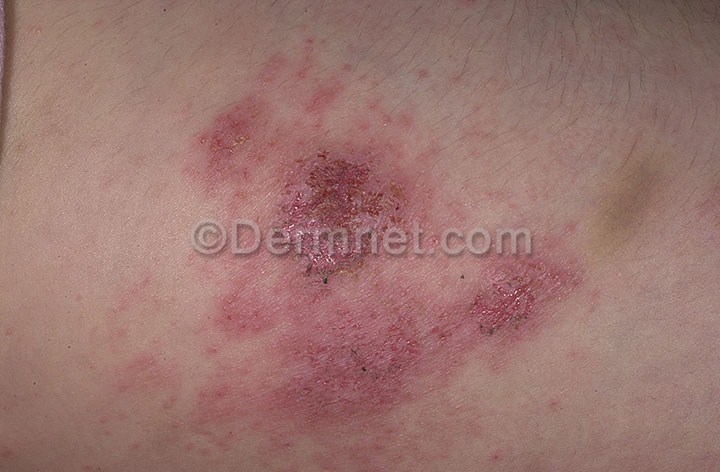
Disease: Cellulitis Impetigo and other Bacterial Infections